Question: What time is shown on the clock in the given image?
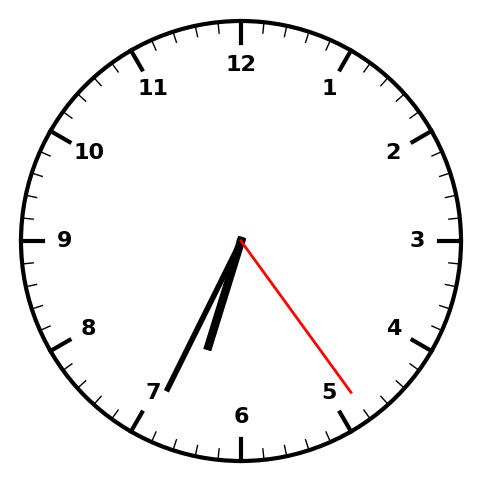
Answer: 06:34:24